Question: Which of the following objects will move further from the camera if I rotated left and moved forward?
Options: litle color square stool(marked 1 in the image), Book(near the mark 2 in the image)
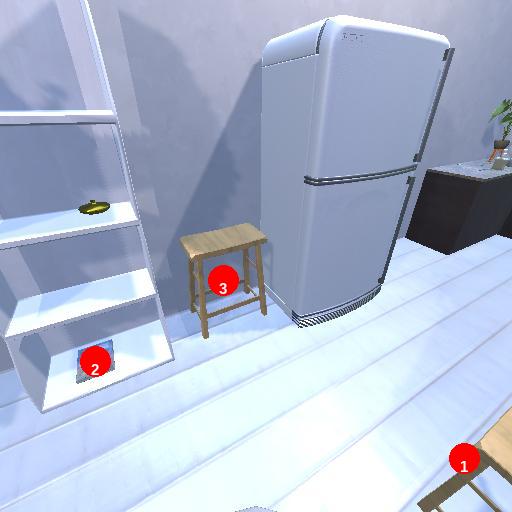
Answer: litle color square stool(marked 1 in the image)